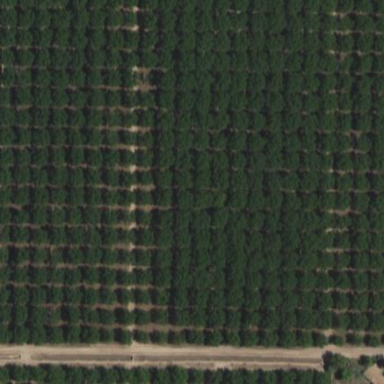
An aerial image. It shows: Orchard.